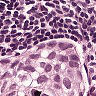
Metastatic tissue present: yes